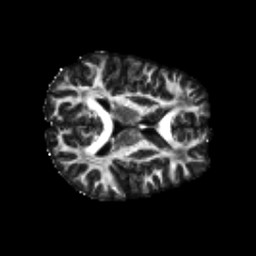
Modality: FA
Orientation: axial
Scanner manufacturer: siemens
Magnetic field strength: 3 T
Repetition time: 4.16 s
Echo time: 0.0806 s